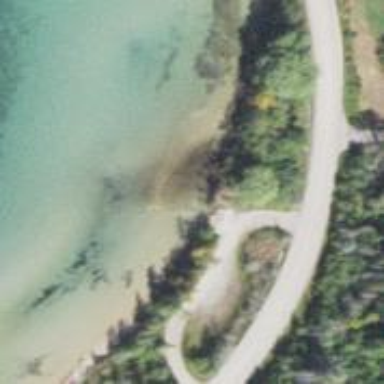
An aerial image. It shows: Slipway service road.